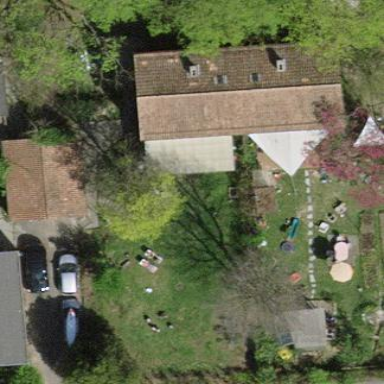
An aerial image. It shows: Garden enclosed by fence.